Question: I'm trying to make something similar to an array.
I need to be able to "release" an Index (set its value to undefined) but I don't want to lose the Index.
The "released" Indexes should be re-used whenever a new item is put into the array.
I'd like to be able to do something like:
'''
example = new MyArray();
a = example.leaseIndex(); // returns 0
example[a] = "example value";
b = example.leaseIndex(); // returns 1
example[b] = "another value";
example.releaseIndex(0);
c = example.leaseIndex(); // returns 0
example[c] = "yet another value";
'''
In my example leaseIndex finds an available index or if none are available pushes a new item onto the array and returns the index of that item.
I want to do this so that the array doesn't just grow bigger over time needlessly.
I can't remove the "released" items as each item in the array contains a reference to another item in the same array.
I've had minor successes with functions and arrays outside of the main one to keep track of the available indexes and assign and release them, but ideally I'd like the functionality to be part of the main array.
Would I have to add my functions to the Array (or its prototype) or is there another way? As not all my arrays need this functionality.
Hope this makes sense :/
I am trying to store wiring loom layouts, which are essentially a net diagram (points and information as to how the points are connected).
The picture shows an example loom. It has 3 Connectors; Red (0) with 2 Lines, Yellow (1) with 3 Lines and Green (2) with 2 Lines.
One of the lines on the Red Connector is Spliced (allowing multiple Lines to connect to a Single Line, the blue square)

This is how that loom would be stored.
'''
loom = {
points = [
{ self: 0, list: [ 2 ] },
{ self: 1, list: [ 7 ] },
{ self: 2, list: [ 0 ] },
{ self: 3, list: [ 7 ] },
{ self: 4, list: [ 6 ] },
{ self: 5, list: [ 7 ] },
{ self: 6, list: [ 4 ] },
{ self: 7, owner: 1, list: [ 1, 3, 5 ] }
],
connectors = [
[ 0, 1 ],
[ 2, 3, 4 ],
[ 5, 6 ]
]
}
'''
the elements in the connectors array contain the indexes of points in the points array.
the list array inside each points object contains the index of its destination(s) which are points too.
Im trying to make functions to help make managing the indexes easier, just wanted to know if there is a way to extend the array, or make something similar that incorporates the functionality. Using static functions would be OK and is what I've been using. I just wanted to see if i could extend the array, or use something like one so I didnt need to use the static functions.
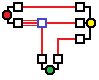
Answer: I would add the methods to the Array's prototype, like this:
'''
Array.prototype.leaseIndex = function () {
for (var i = 0; i < this.length; i++) {
if(typeof this[i] === "undefined") {
return i;
}
}
return this.length;
};
Array.prototype.releaseIndex = function (index) {
delete this[index];
};
'''
So, your code would look like this:
'''
example = [];
a = example.leaseIndex(); // returns 0
example[a] = "example value";
b = example.leaseIndex(); // returns 1
example[b] = "another value";
example.releaseIndex(0);
c = example.leaseIndex(); // returns 0
example[c] = "yet another value";
'''
I hope it helps.